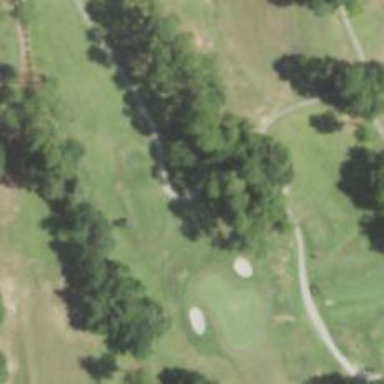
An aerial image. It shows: Path designated for golf carts.